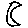
Label: moon